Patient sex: M
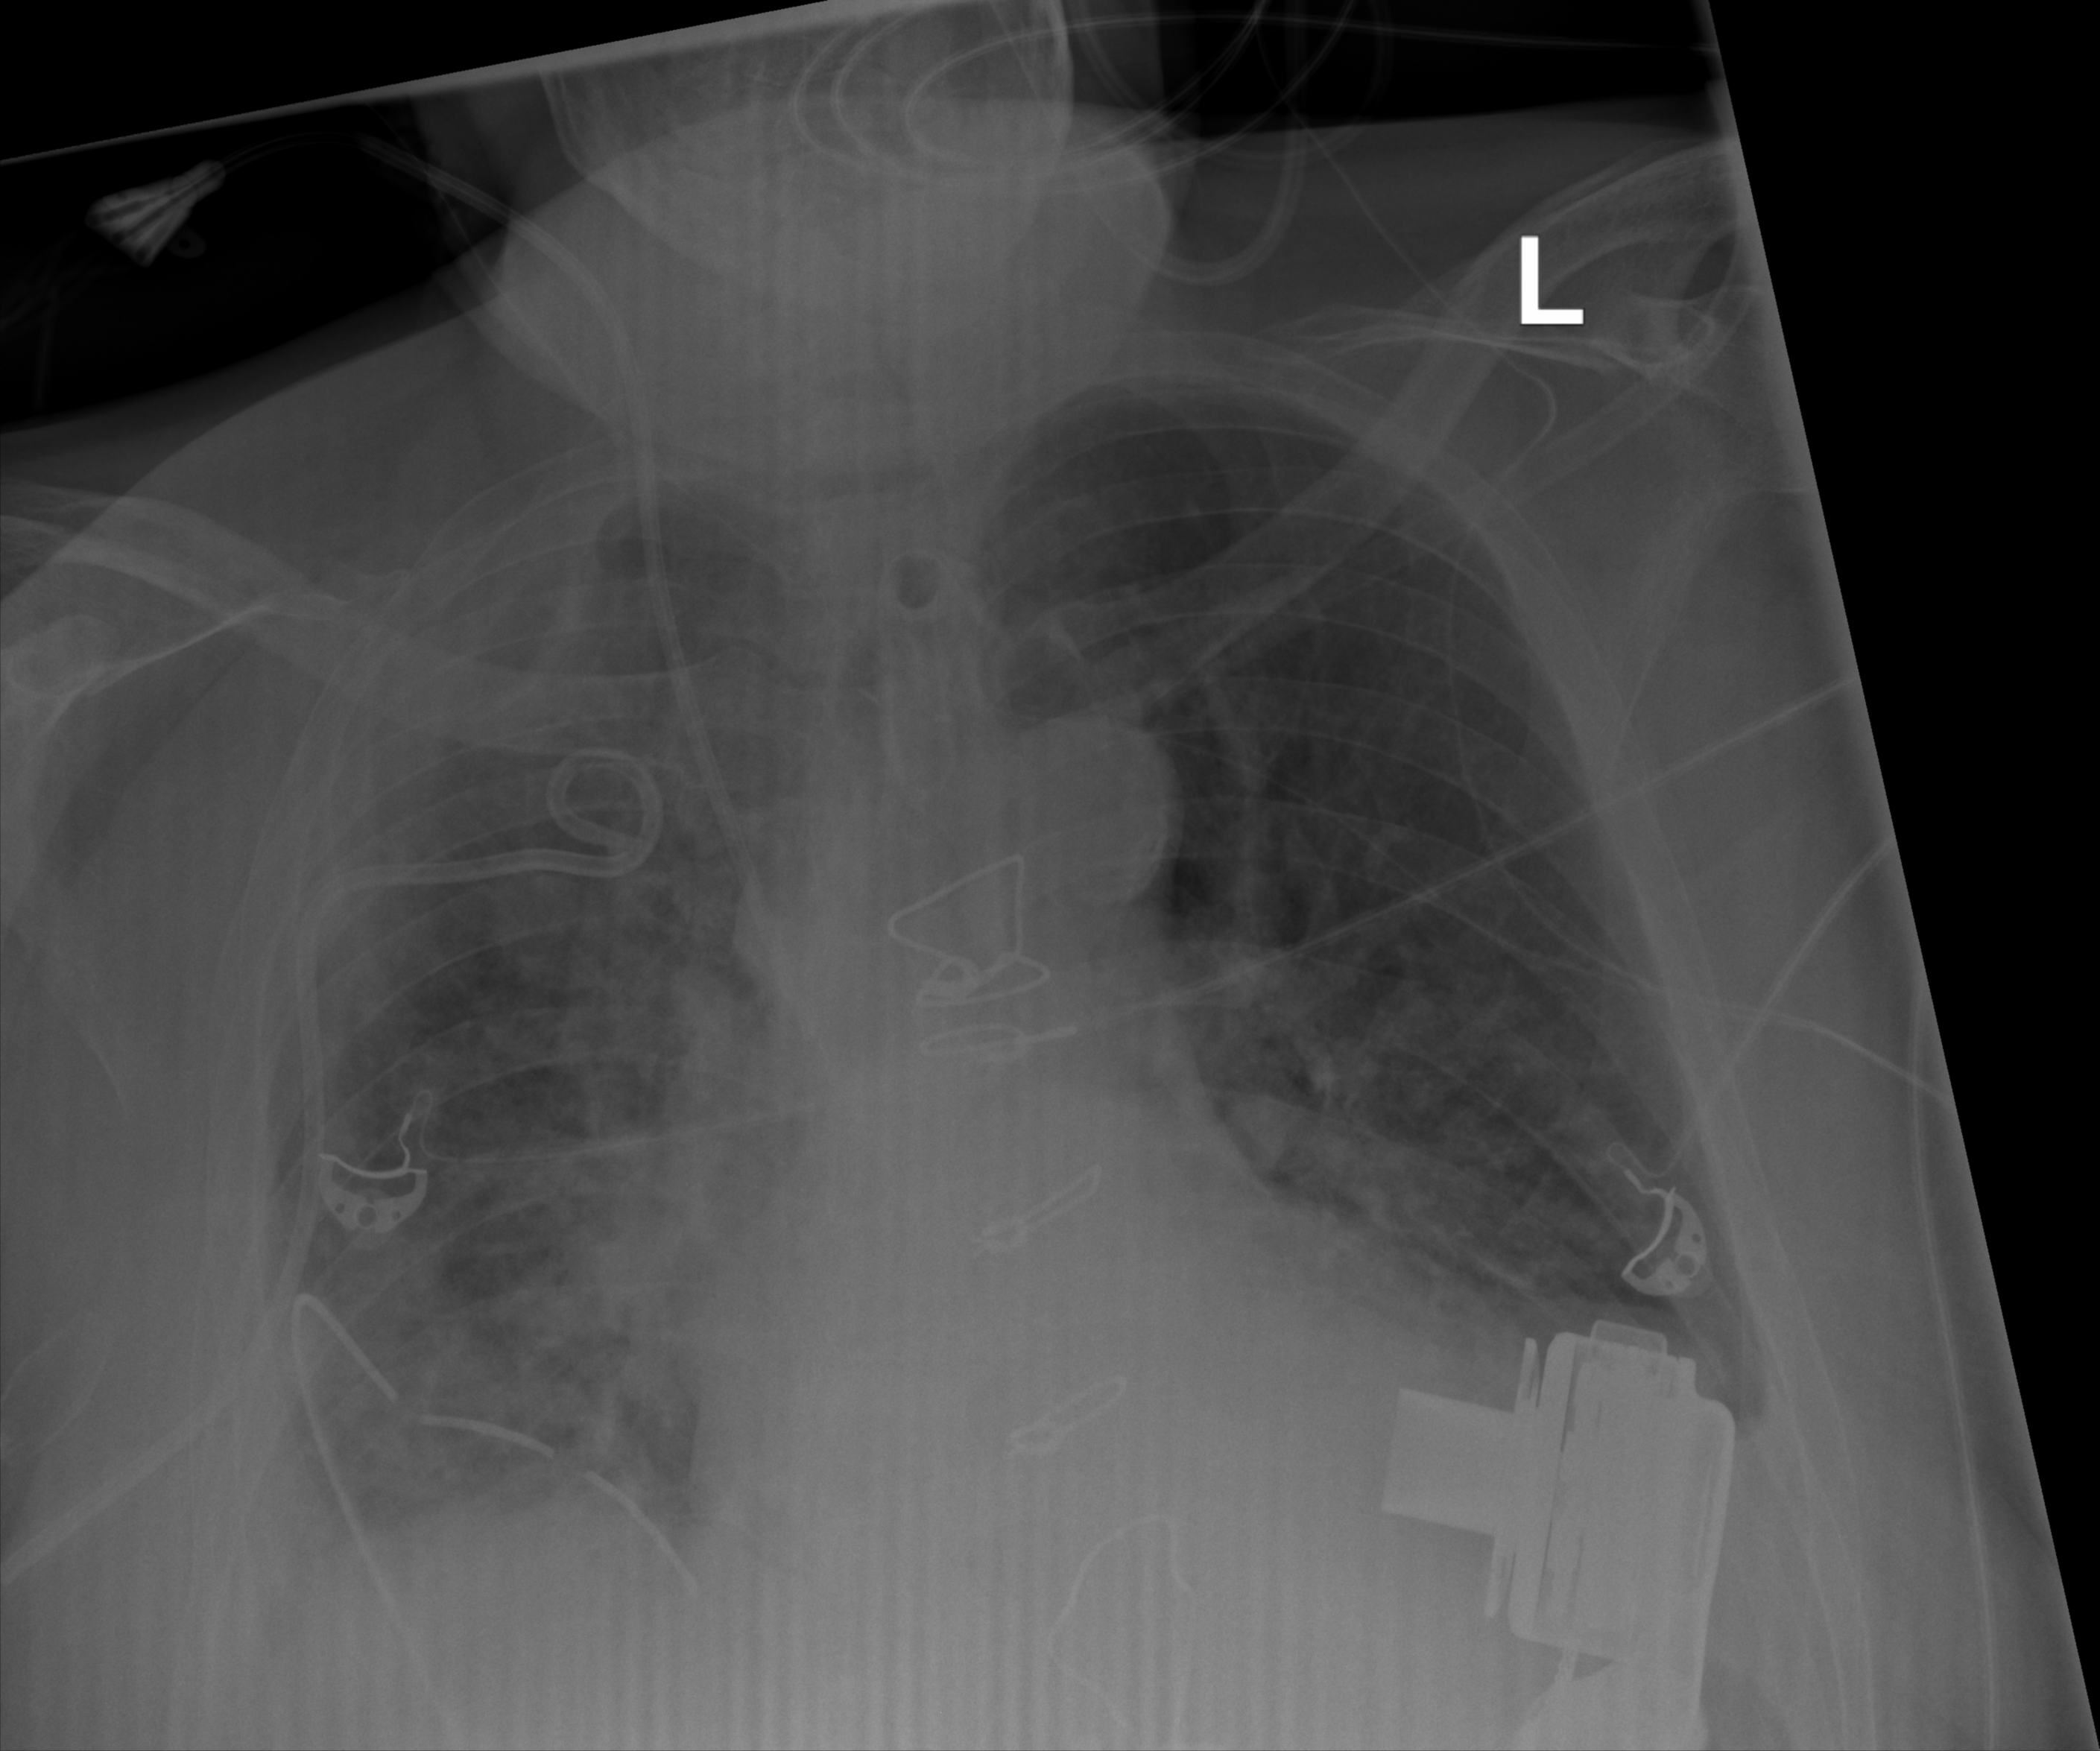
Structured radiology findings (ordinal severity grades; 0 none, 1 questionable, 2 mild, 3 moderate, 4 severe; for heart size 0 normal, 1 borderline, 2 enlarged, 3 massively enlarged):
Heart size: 1
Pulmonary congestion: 2
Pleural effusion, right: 1
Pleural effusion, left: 2
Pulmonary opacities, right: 3
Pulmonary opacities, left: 2
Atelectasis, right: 2
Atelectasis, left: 2